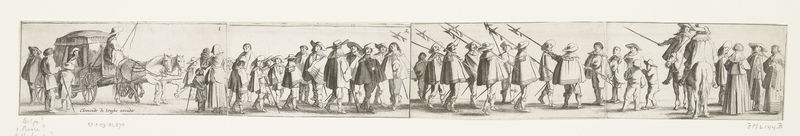
Titel: Rijtoer van Willem III door Amsterdam
Standort: Amsterdam
Institution: Rijksmuseum
Schlagwörter: court, hat, men, people, soldier, soldiers, sword, swords, women, dress, dresses, group, skirt, woman, print, horses, man, horizontal, armour, helmet, narrow, drawing, paper, black and white, frame, army, hats, line, walking, parade, procession, royal, arms, cape, walk, medieval, war, carriage, horse, long, dutch, pointing, trail, spears, royalty, point, fighters, spear, knights, sheild, weapons, axe, troops, soliders, gaurds, march, capes, pikes, walkig, pikemen, carrige, ceremonial, rotal, roal, knobles, knoble, garrision